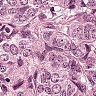
Metastatic tissue present: yes